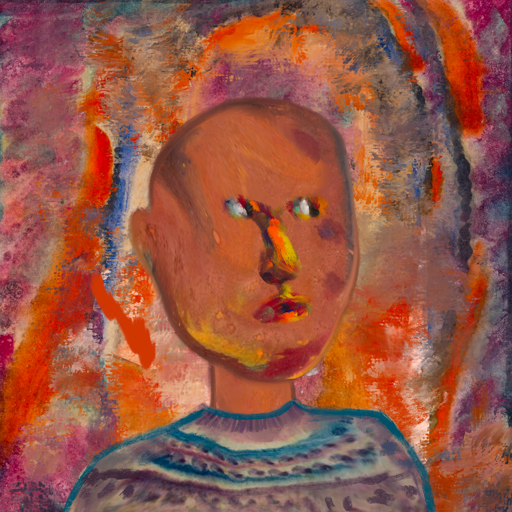
Background: Experience, Head And Neck Side: Mother_And_Son_Son, Face Side: An_Impression, Bust: HillGirl, Hair Side: Blank, Head Accessory: Blank, Second Necklace: Blank, Necklace: Blank, Baby: Blank